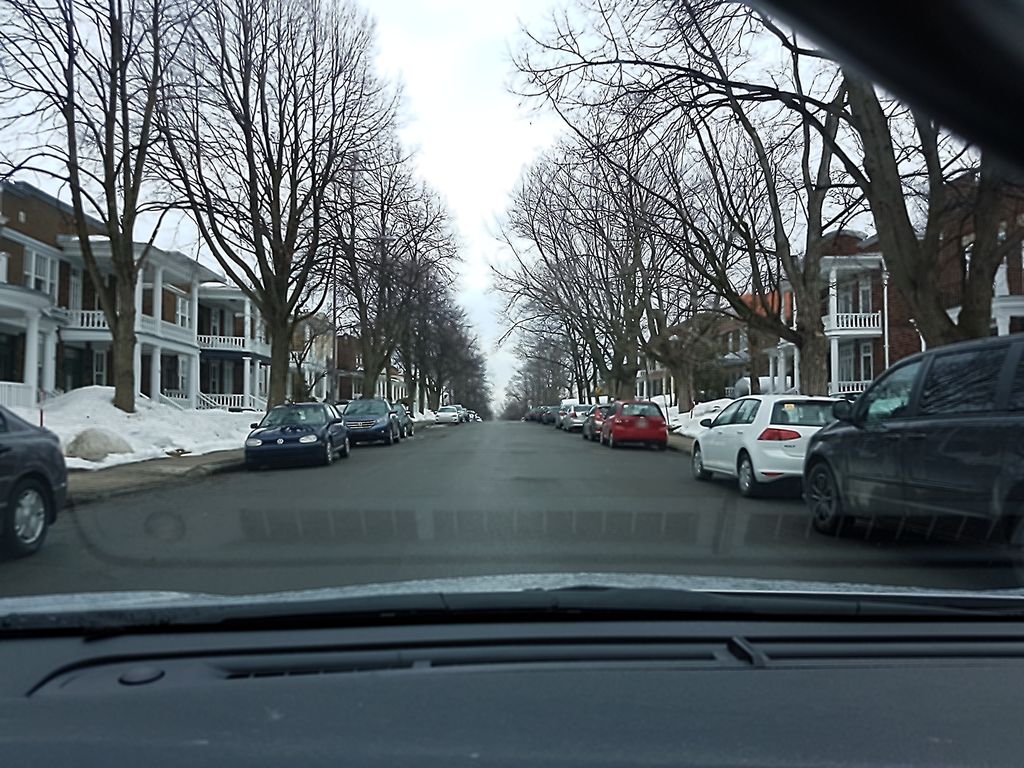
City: quebec_city